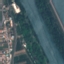
Land use / land cover class: River